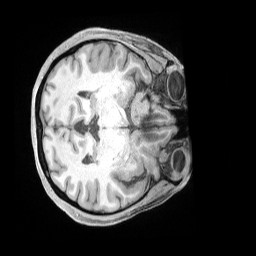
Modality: T1w
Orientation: axial
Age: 38
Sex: female
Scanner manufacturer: siemens
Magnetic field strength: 3 T
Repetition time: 2 s
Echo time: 0.00211 s